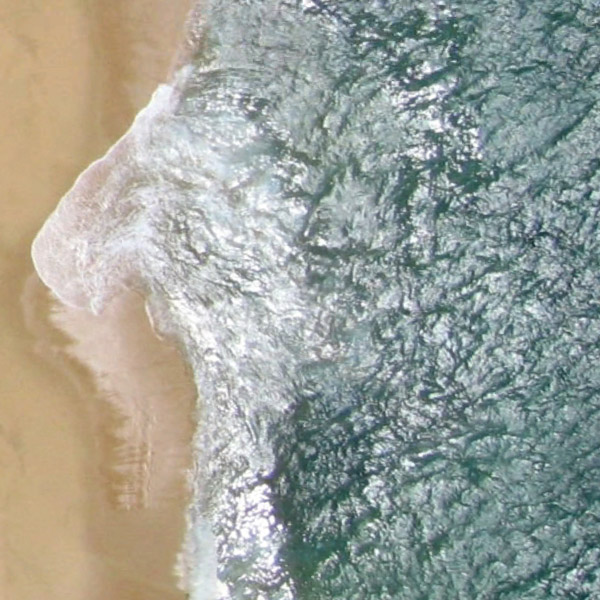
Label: Beach